Question: I can't modify constraints using PaintCode 2.

After selecting group or a single shape I am clicking on constraints I want to change but nothing happens.
Anyone knows how to deal with it???
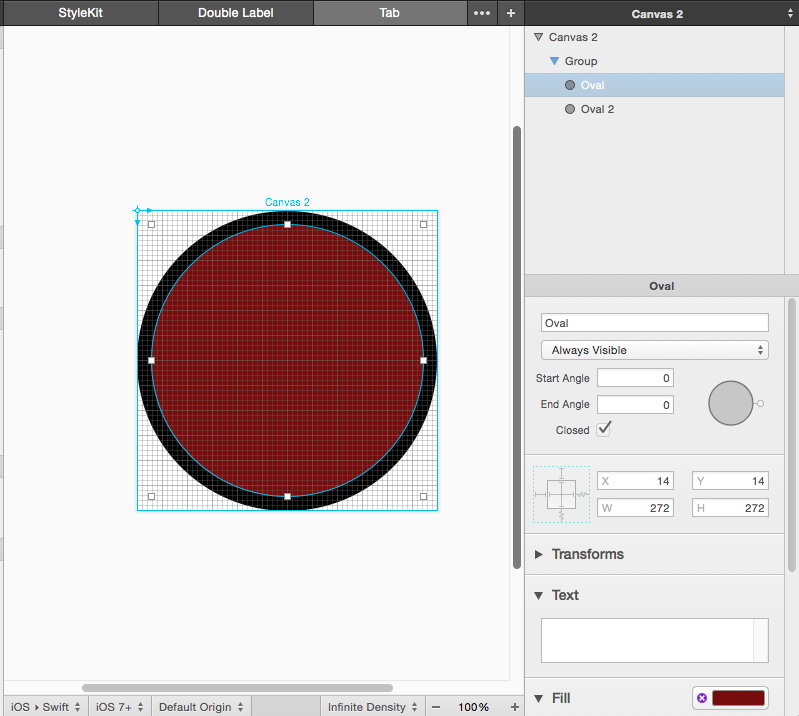
Answer: I believe you need to add a frame to the canvas for constraints to be available.